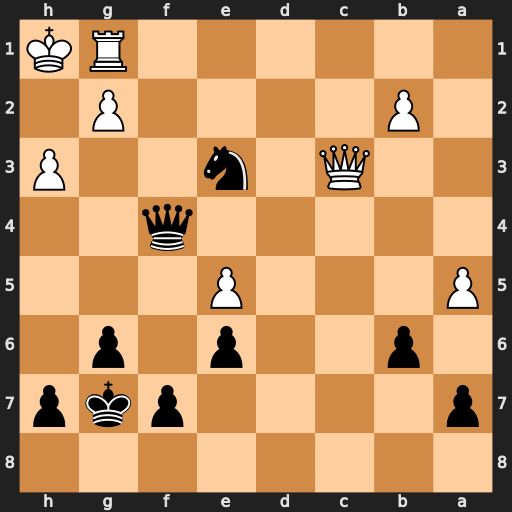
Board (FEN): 8/p4pkp/1p2p1p1/P3P3/5q2/2Q1n2P/1P4P1/6RK
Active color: b
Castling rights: -
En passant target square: -
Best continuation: Nf1 Rxf1 Qxf1+